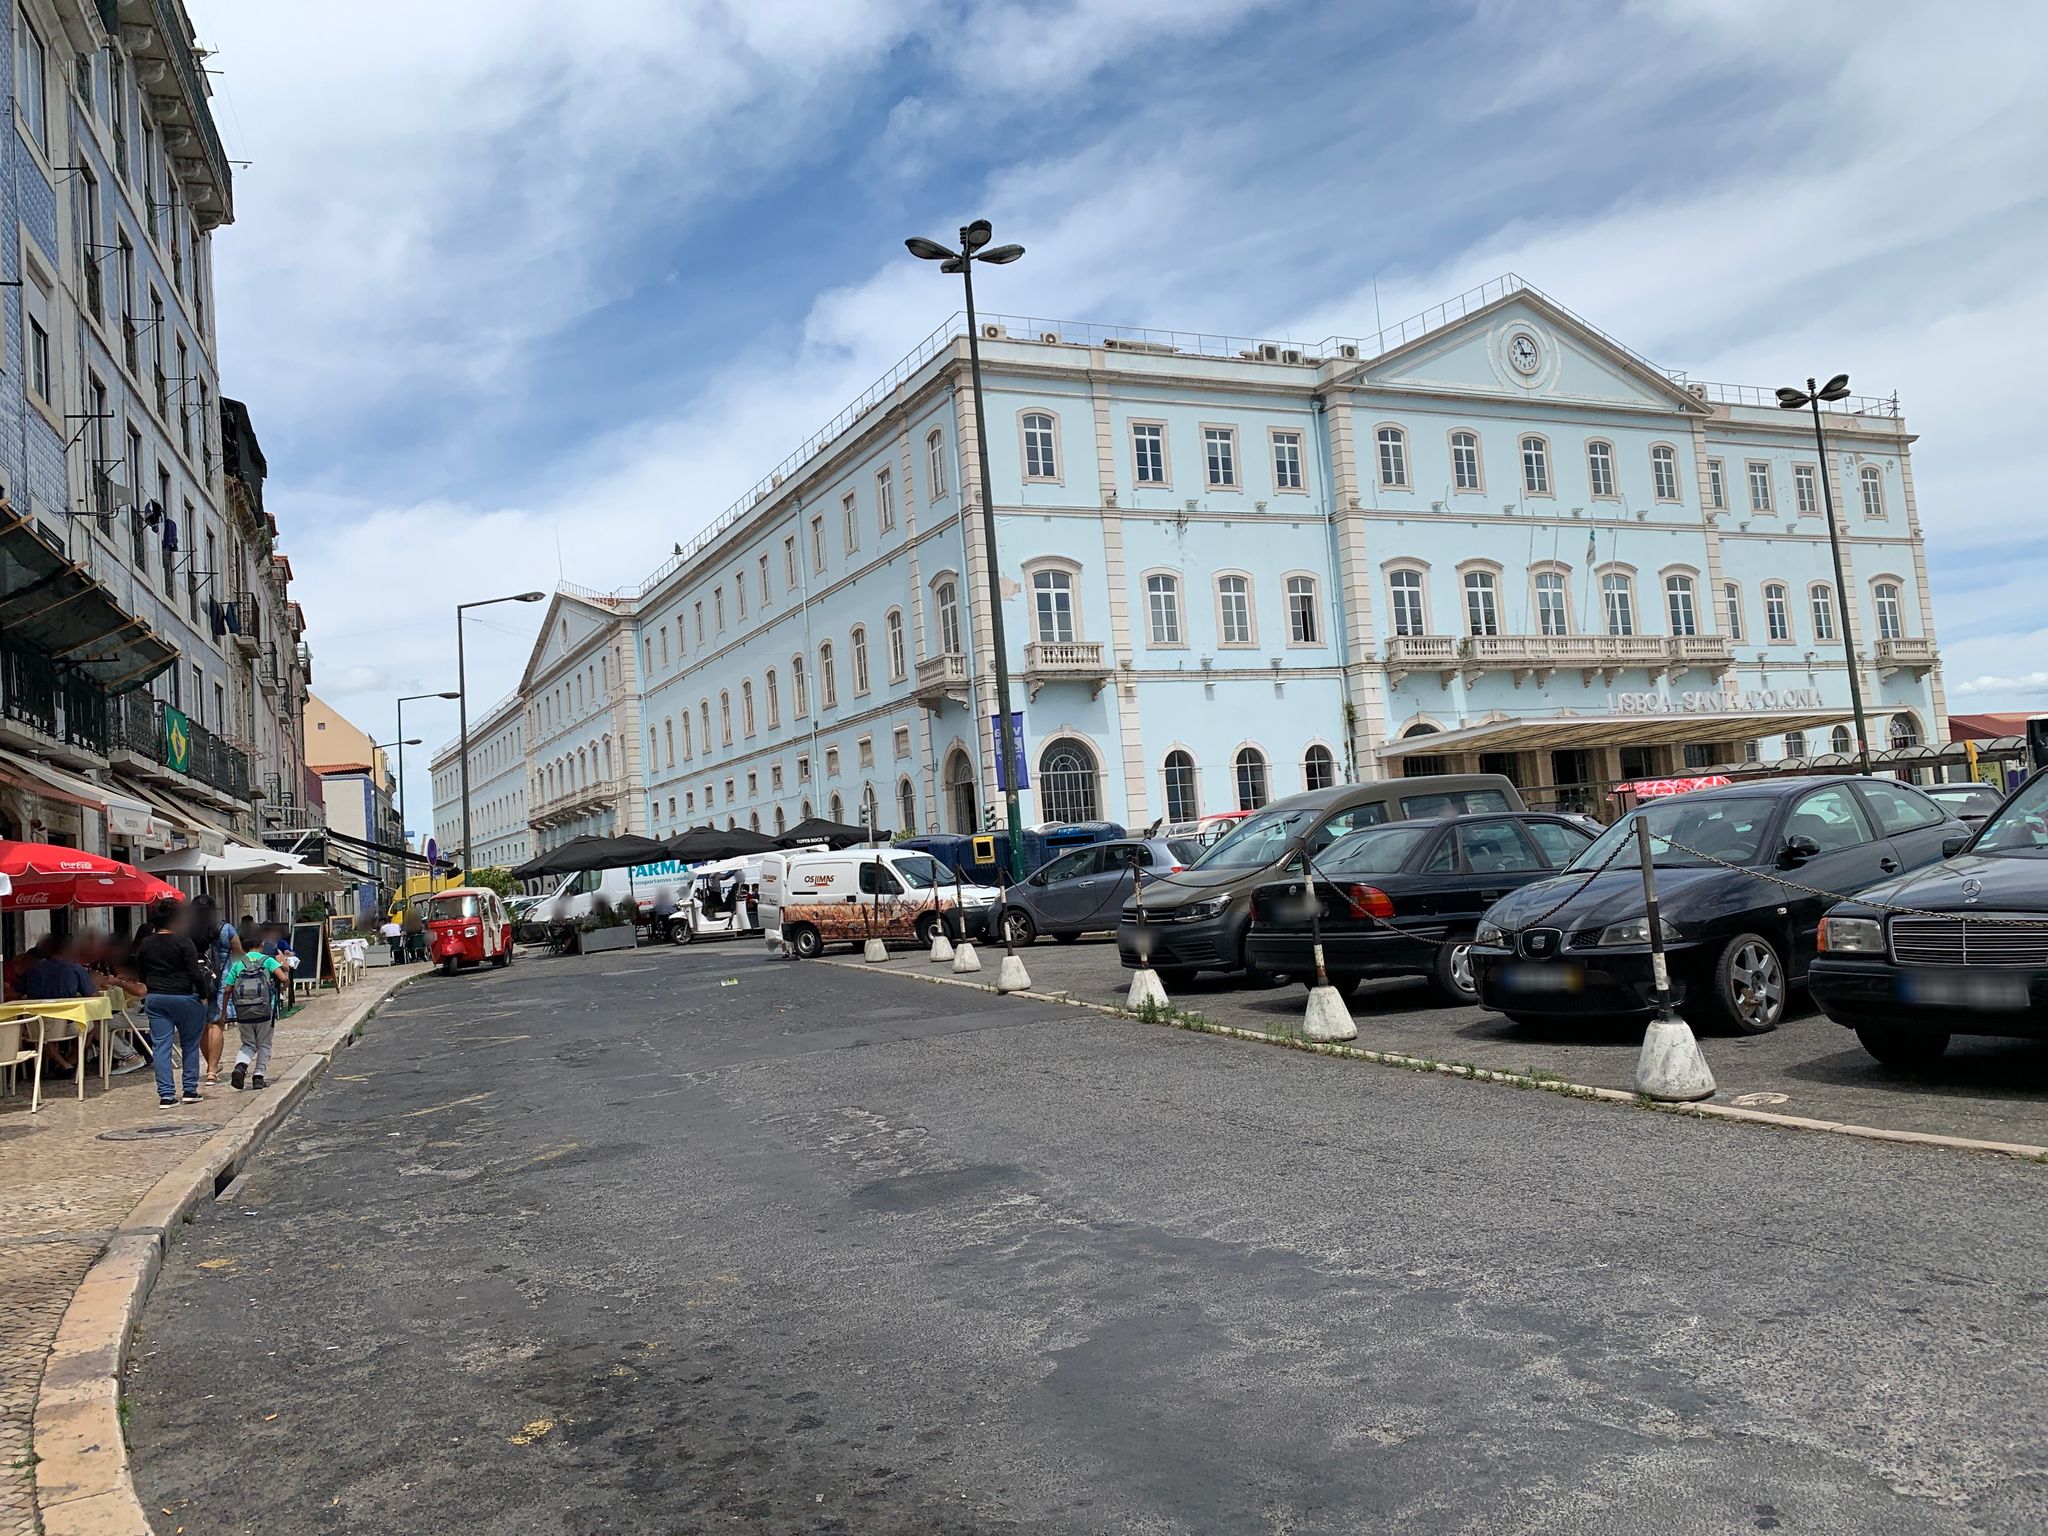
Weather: snowy
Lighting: day
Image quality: good
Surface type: walking surface
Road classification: tertiary_link, residential
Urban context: urban centre
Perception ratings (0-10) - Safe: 6.29, Lively: 8.27, Beautiful: 4.91, Boring: 1.24, Depressing: 3.6, Wealthy: 7.89